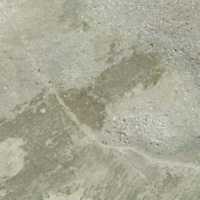
EUNIS habitat code: 48
Species observed at this site:
Ranunculus glacialis